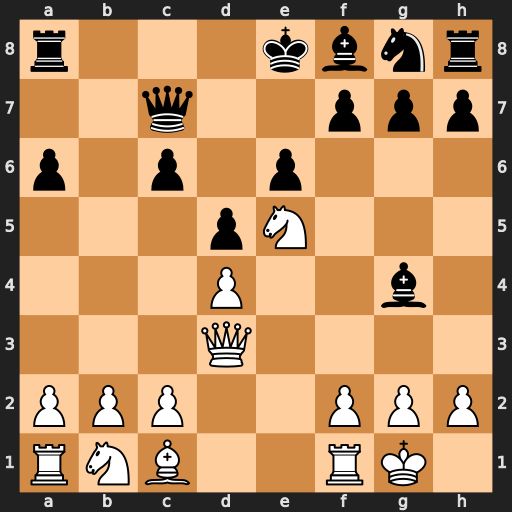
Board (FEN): r3kbnr/2q2ppp/p1p1p3/3pN3/3P2b1/3Q4/PPP2PPP/RNB2RK1
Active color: w
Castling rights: kq
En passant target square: -
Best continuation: Nxg4